Field crop: maize
Growth stage: 1
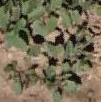
Species: convolvulus